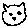
Label: cat